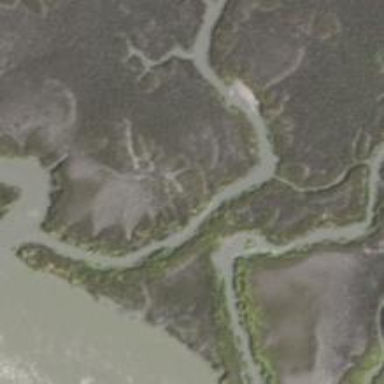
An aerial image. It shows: Tidal wetland characterized by saltmarsh vegetation.